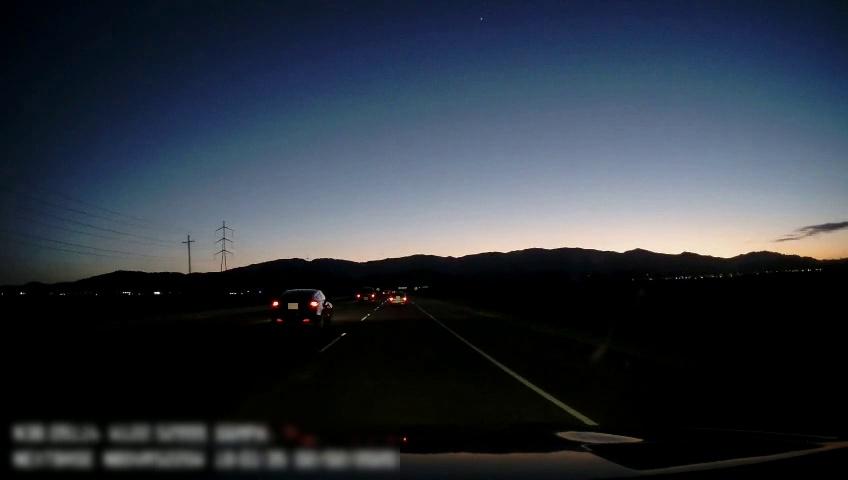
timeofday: Dusk/Dawn/Twilight
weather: Sunny
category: Drivable Space
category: Vehicles | Car
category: Vehicles | Car
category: Vehicles | Car
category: Lanes | Current Lane
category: Lanes | Alternate Lane